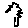
Label: tree